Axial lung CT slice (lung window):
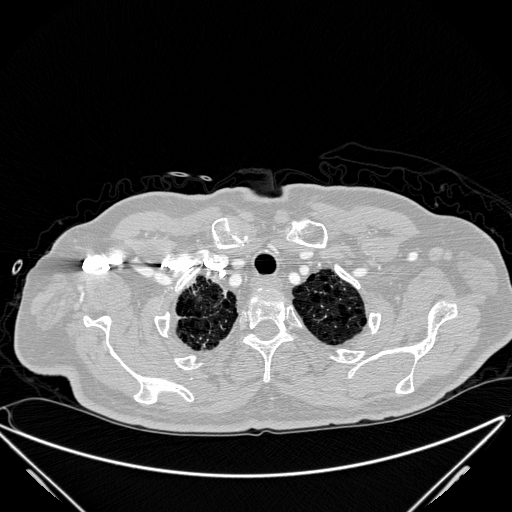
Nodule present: no